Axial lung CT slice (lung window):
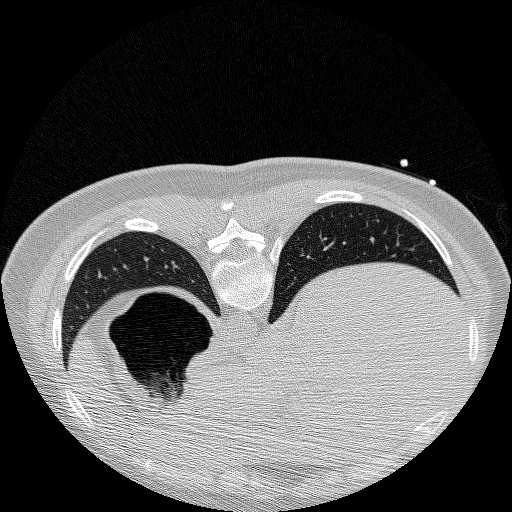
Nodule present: no